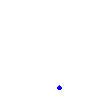
Particle: pion